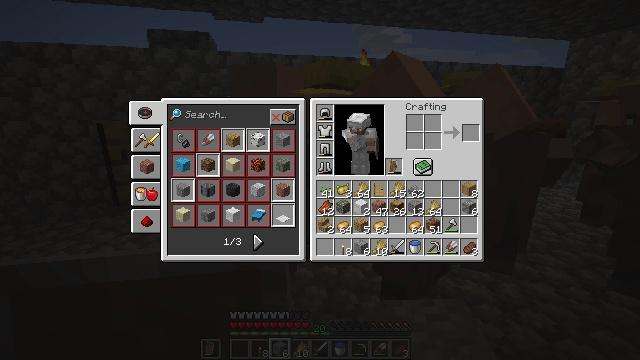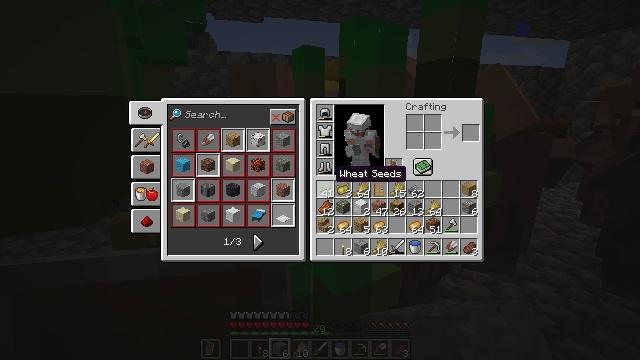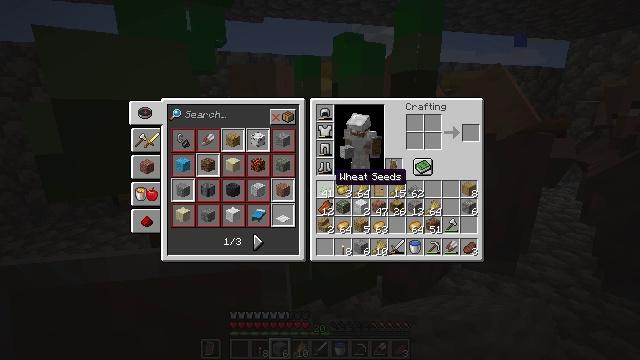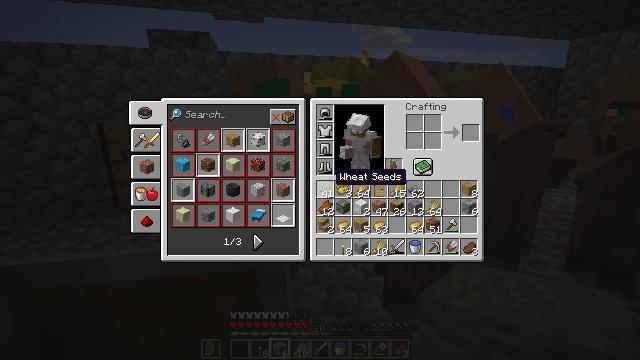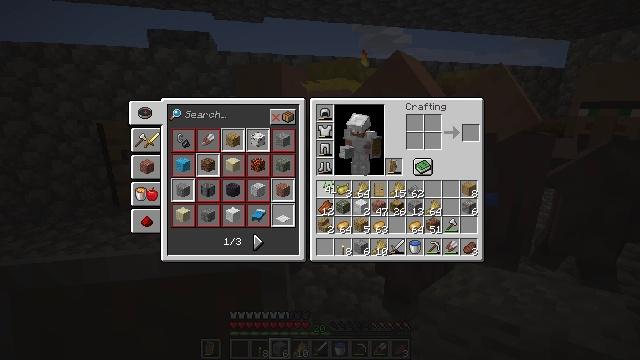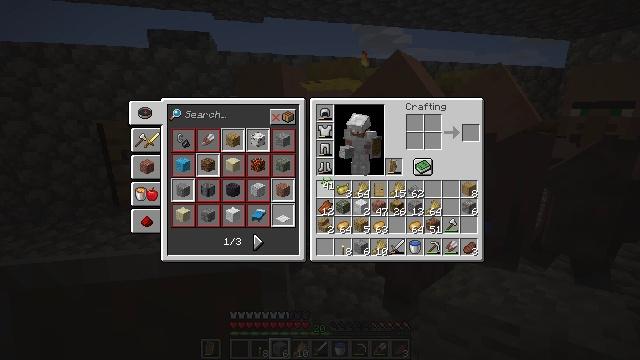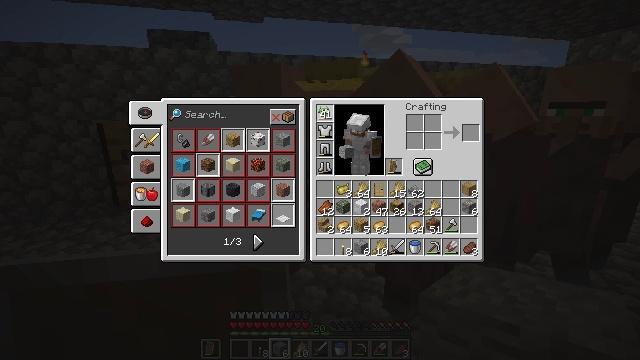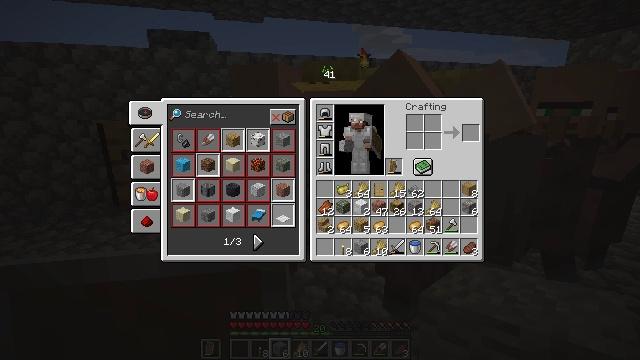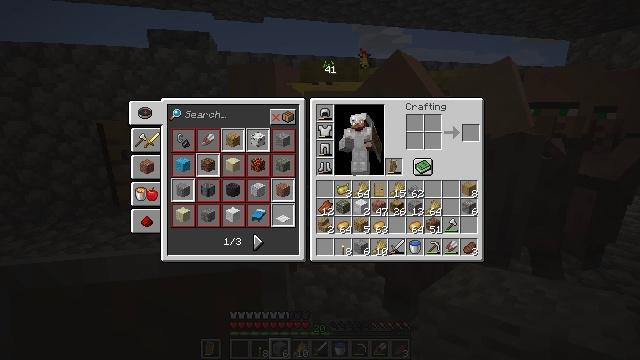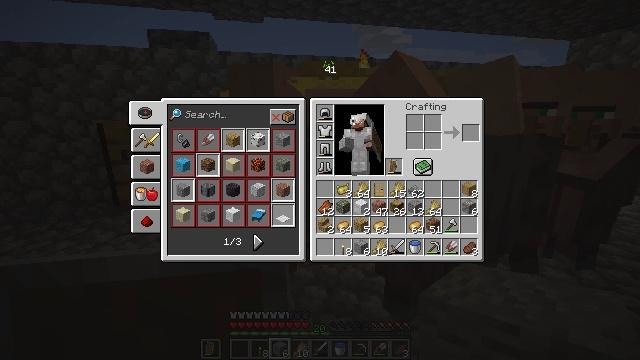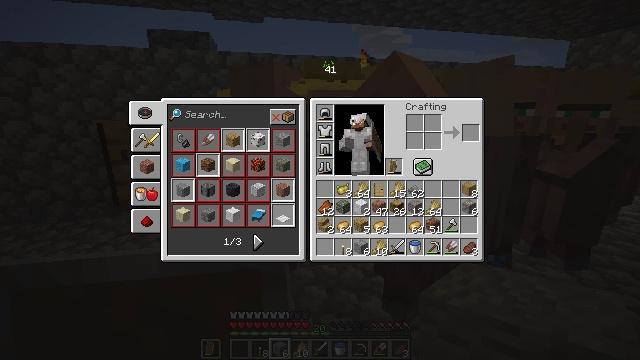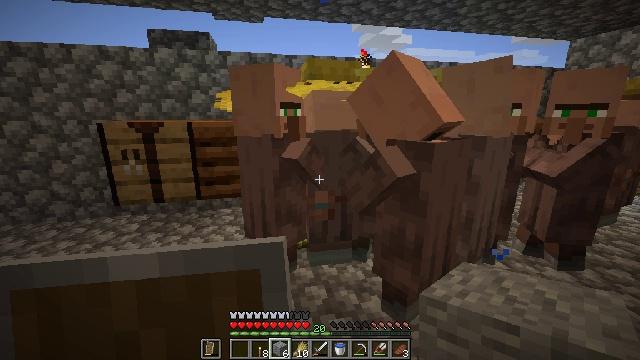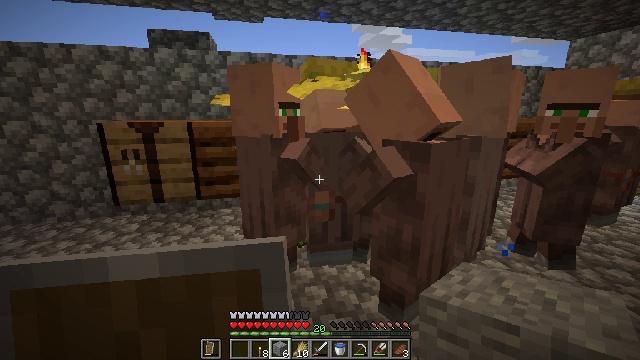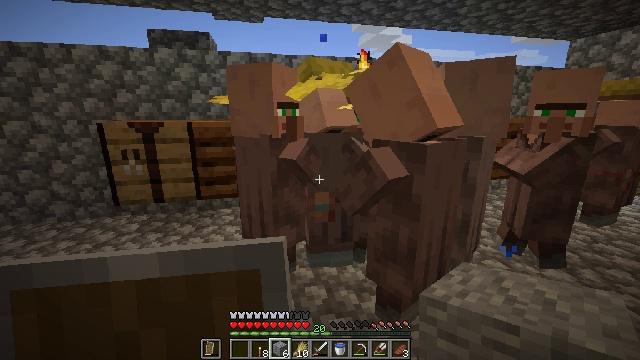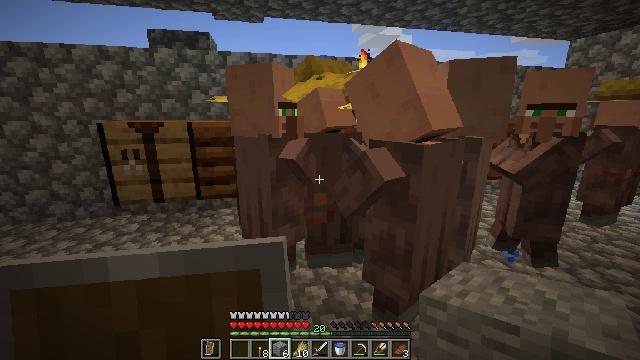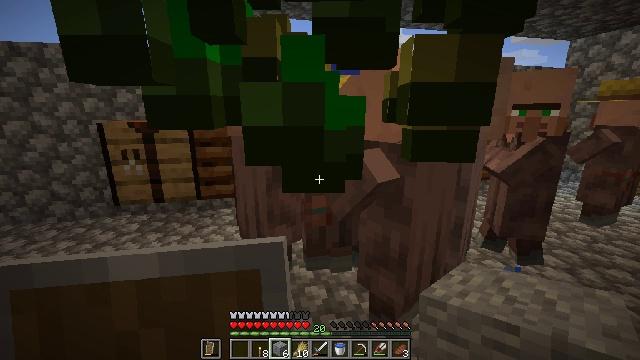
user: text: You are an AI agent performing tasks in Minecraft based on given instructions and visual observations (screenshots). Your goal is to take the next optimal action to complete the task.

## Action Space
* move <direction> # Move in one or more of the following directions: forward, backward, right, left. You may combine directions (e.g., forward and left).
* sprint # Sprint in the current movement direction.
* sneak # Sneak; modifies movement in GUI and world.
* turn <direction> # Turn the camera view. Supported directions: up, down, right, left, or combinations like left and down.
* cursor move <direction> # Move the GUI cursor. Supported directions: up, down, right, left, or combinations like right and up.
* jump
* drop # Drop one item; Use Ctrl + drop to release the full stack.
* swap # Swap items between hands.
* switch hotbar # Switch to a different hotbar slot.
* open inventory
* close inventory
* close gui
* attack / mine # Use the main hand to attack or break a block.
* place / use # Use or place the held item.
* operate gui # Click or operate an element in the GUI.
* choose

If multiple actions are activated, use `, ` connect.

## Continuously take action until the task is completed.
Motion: motion action
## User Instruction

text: Drop wheat from the inventory.
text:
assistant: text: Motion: no_op
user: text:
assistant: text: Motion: no_op
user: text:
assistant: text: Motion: no_op
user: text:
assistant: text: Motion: attack / mine
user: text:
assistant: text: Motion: attack / mine
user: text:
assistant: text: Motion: turn up
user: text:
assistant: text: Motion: turn up
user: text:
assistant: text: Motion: attack / mine
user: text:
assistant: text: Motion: attack / mine
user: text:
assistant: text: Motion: attack / mine
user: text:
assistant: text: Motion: open inventory
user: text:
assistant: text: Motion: open inventory
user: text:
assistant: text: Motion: no_op
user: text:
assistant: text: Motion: no_op
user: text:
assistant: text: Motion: no_op
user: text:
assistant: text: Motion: no_op
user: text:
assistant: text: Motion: no_op
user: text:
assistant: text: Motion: no_op
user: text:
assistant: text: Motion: no_op
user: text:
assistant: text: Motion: no_op
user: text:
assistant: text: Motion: no_op
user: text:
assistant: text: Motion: no_op
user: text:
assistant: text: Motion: no_op
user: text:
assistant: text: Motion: no_op
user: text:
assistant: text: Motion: no_op
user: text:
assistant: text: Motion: turn right
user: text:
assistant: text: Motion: turn right
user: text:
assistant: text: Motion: no_op
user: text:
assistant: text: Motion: no_op
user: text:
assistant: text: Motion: no_op